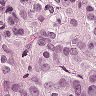
Metastatic tissue present: yes